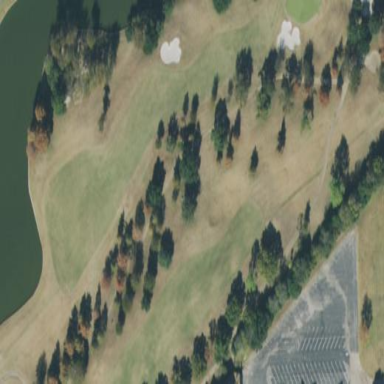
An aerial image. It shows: Grassy area designated as golf fairway.